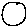
Label: circle